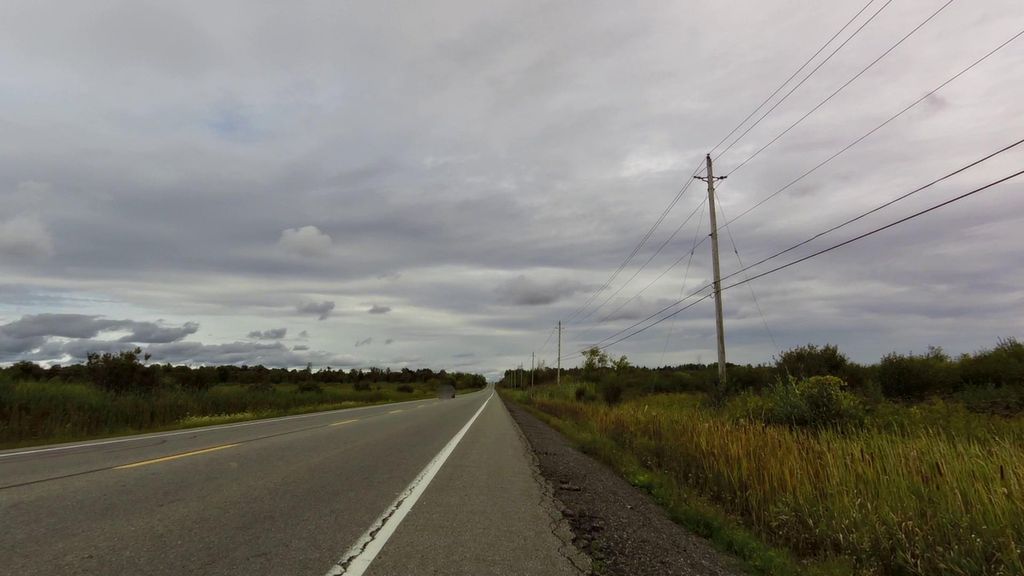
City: ottawa-gatineau